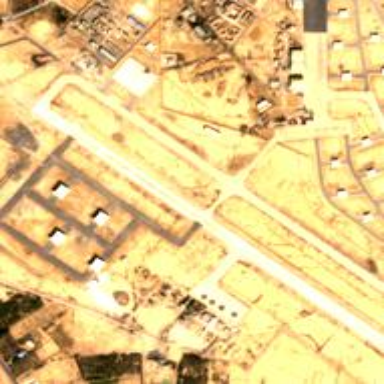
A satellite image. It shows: Military airfield.